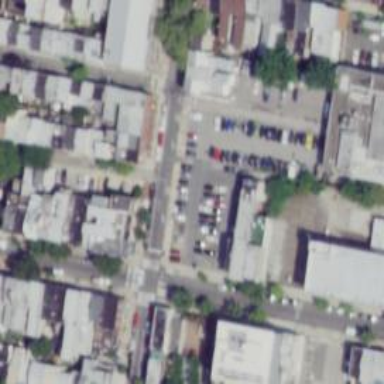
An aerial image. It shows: Alleyway designated as service road.